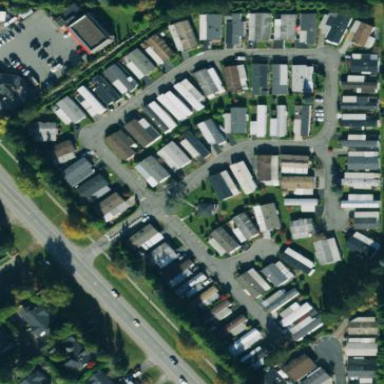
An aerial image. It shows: Mobile residential area.